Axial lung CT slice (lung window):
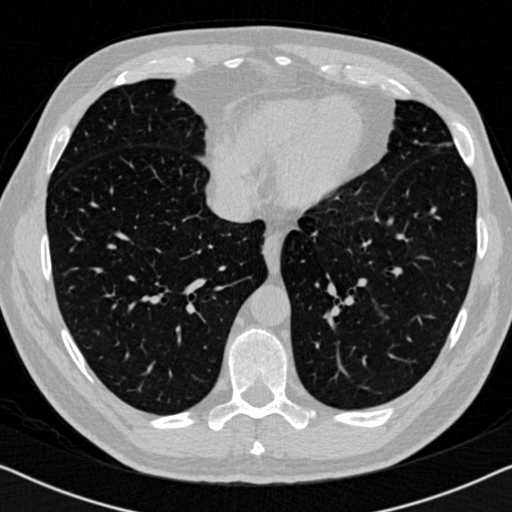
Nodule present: no